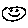
Label: smiley face